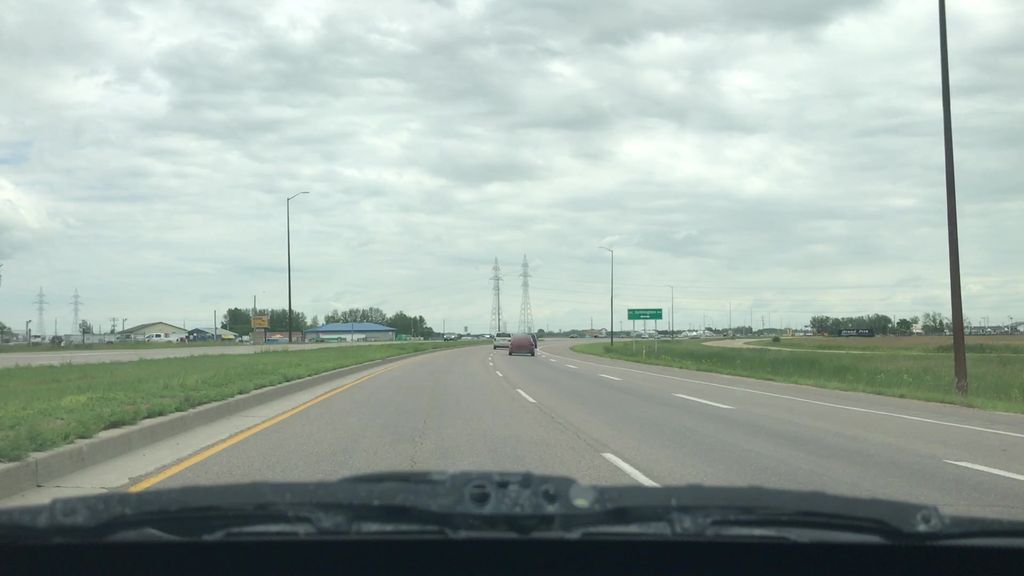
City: winnipeg